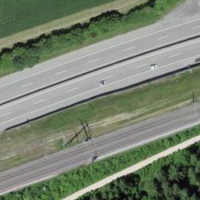
EUNIS habitat code: 57
Species observed at this site:
Vanessa cardui